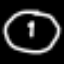
Label: clock